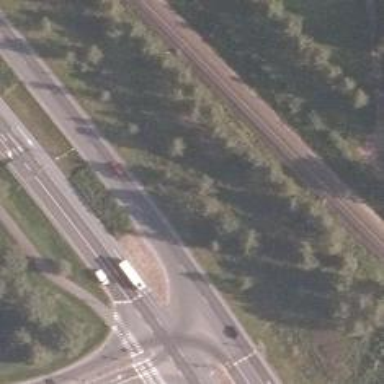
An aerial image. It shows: Asphalt road designated as trunk highway.